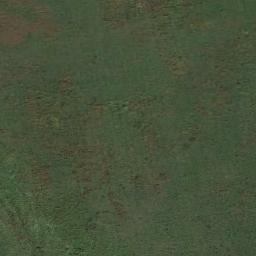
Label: meadow